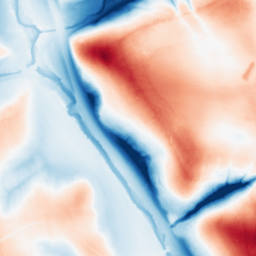
Category: trend_removal
Decomposition family: local_polynomial
Decomposition parameters: window_size: 101
degree: 2
Upsampling method: cubic_mitchell
Upsampling parameters: scale: 8
Upsampling scale: 8